Field crop: maize
Growth stage: 2
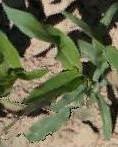
Species: maize